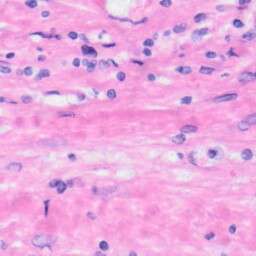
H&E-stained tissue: Liver